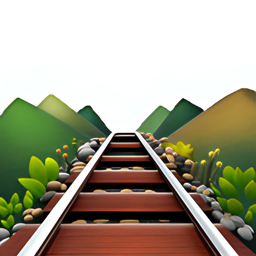
Name: railway track
Emoji: 🛤
Group: Travel & Places
Sub-group: transport-ground